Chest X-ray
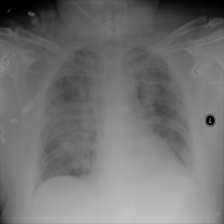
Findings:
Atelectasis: negative
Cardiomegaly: negative
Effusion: negative
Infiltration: positive
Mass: negative
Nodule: negative
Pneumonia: negative
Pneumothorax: negative
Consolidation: negative
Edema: negative
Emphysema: negative
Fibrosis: negative
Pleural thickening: negative
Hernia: negative